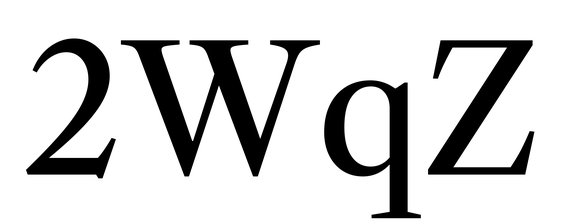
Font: LibreCaslonText_Regular